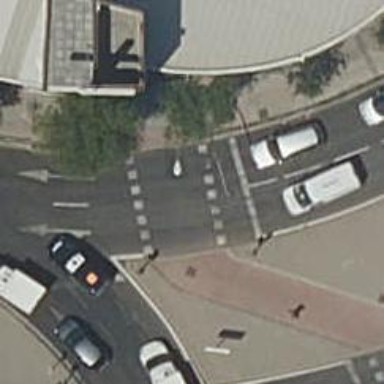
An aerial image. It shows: Zebra crossing with traffic signals. The crossing is marked by traffic lights.